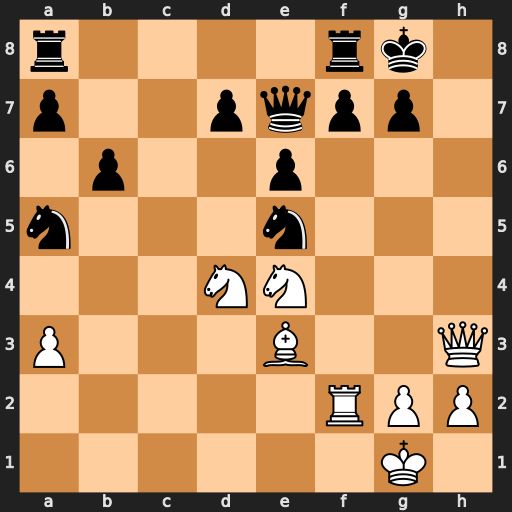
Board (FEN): r4rk1/p2pqpp1/1p2p3/n3n3/3NN3/P3B2Q/5RPP/6K1
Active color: w
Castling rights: -
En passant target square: -
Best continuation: Ng5 Qxg5 Bxg5